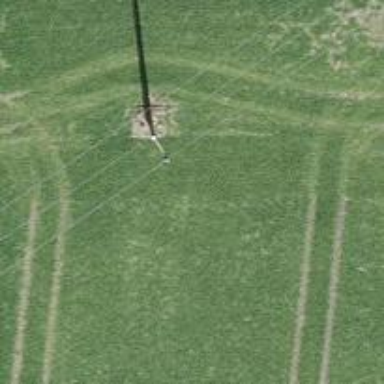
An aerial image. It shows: Power pole.